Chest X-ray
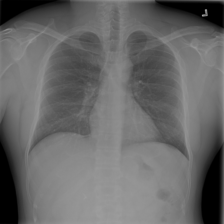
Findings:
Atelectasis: negative
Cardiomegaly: negative
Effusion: negative
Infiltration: negative
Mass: negative
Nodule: positive
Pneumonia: negative
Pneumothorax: negative
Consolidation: negative
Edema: negative
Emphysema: negative
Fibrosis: negative
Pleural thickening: negative
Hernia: negative